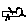
Label: bird